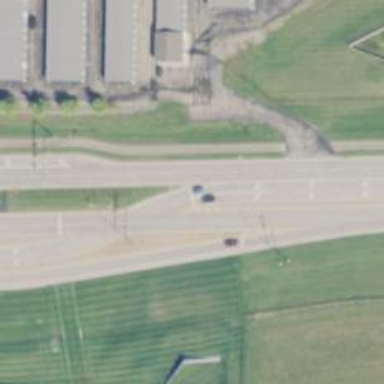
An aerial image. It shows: Secondary link road with asphalt surface.